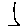
Label: tree